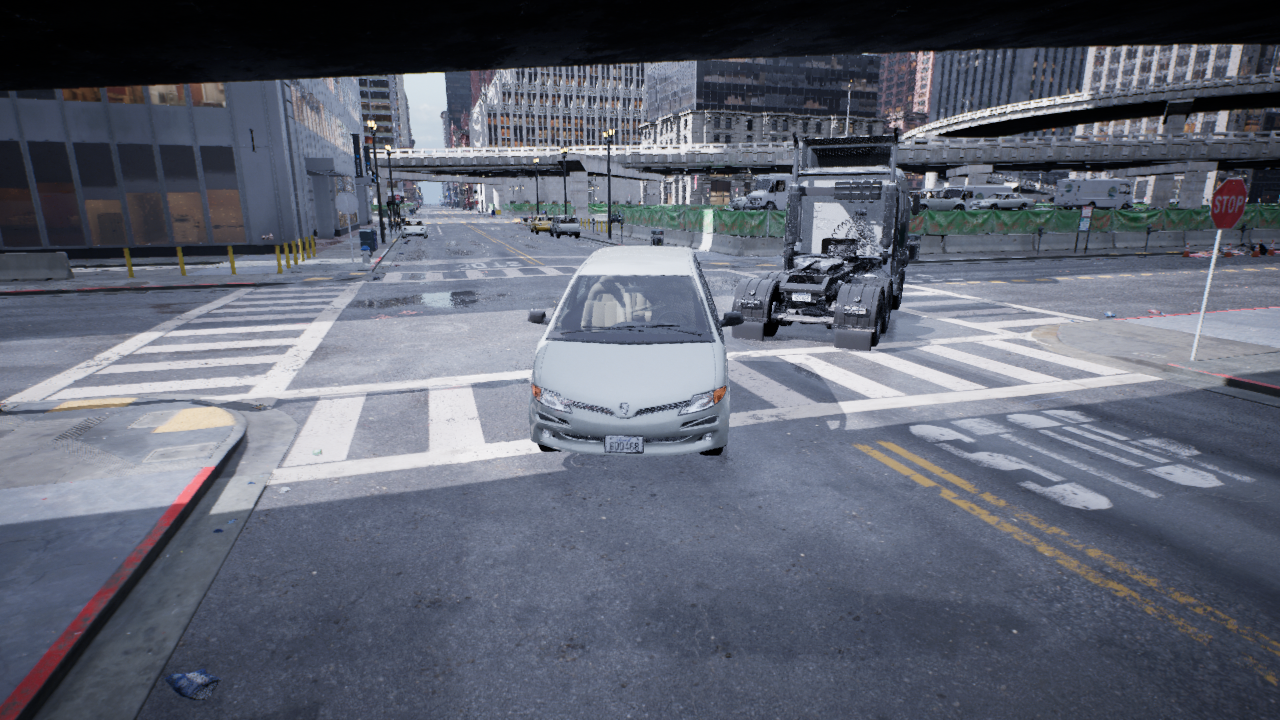
Venue: intersection
Lighting: overcast
Vehicle rig: minivan